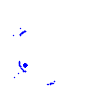
Particle: electron